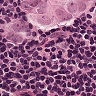
Metastatic tissue present: yes